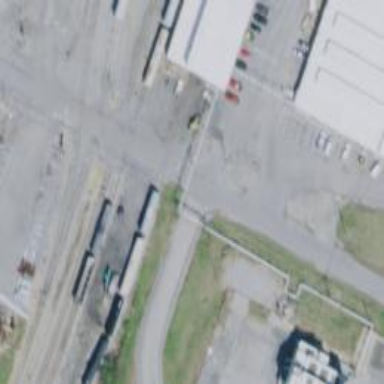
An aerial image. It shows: Rail spur service.